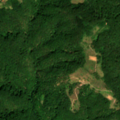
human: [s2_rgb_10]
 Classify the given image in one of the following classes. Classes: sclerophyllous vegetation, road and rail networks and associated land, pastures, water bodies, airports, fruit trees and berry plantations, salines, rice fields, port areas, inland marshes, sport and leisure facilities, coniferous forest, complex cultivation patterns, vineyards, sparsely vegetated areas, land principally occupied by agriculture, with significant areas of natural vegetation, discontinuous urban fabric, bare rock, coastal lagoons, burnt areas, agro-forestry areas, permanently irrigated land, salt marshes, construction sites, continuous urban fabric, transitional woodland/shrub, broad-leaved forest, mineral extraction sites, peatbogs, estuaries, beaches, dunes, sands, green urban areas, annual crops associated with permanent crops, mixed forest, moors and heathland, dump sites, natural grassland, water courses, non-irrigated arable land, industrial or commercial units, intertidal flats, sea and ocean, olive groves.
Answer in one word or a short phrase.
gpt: broad-leaved forest, transitional woodland/shrub